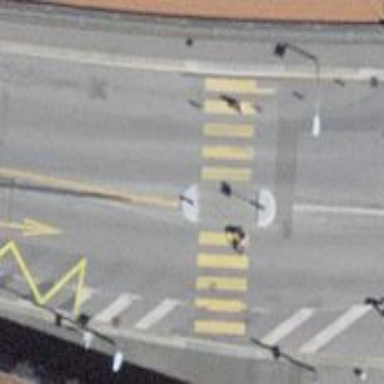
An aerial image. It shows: Uncontrolled road crossing with pedestrian island.